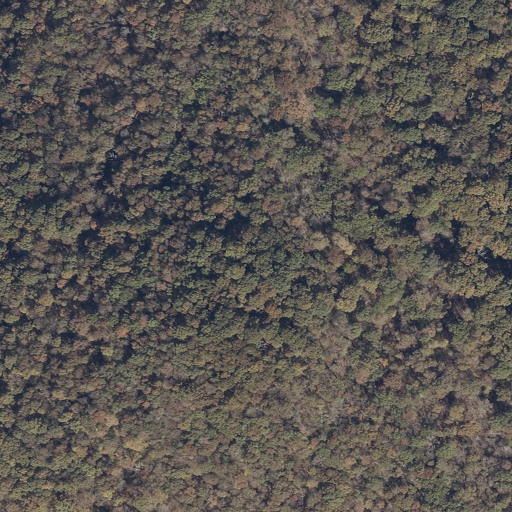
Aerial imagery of mountain in Alabama named Logan Point containing only deciduous forest